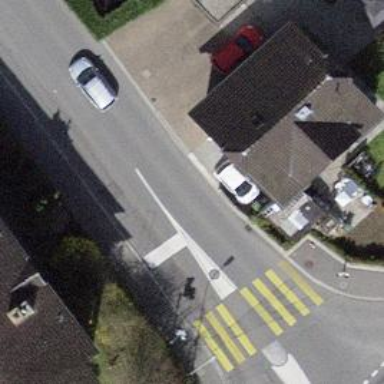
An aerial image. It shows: Road with traffic signals controlling the flow of traffic.